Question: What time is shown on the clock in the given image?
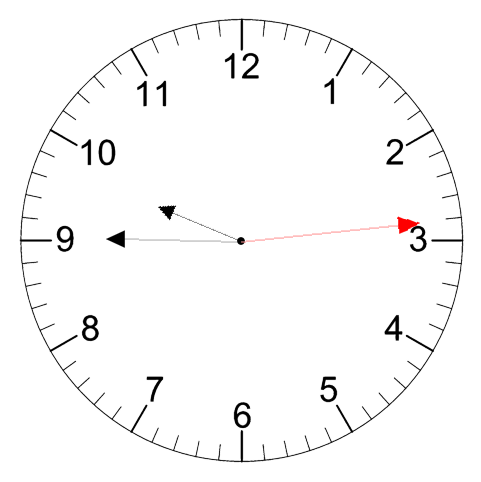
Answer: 09:45:14